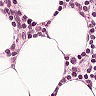
Metastatic tissue present: no